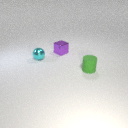
small green rubber cylinder to the right of small purple metal cube